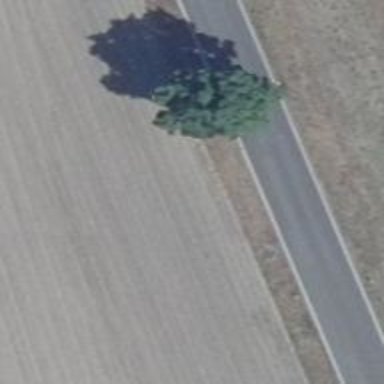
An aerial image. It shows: Deciduous tree with broadleaved leaves.